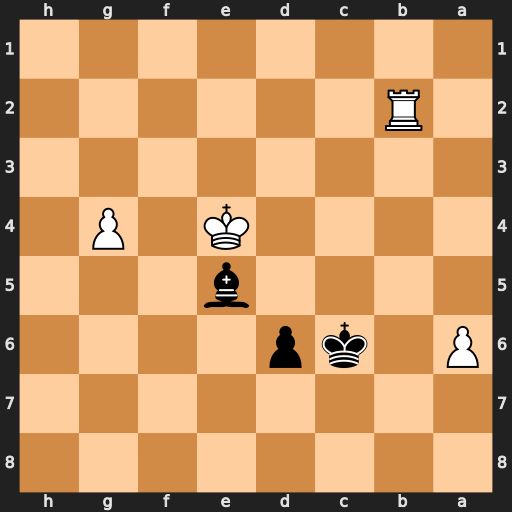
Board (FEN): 8/8/P1kp4/4b3/4K1P1/8/1R6/8
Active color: b
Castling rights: -
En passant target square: -
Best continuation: Bxb2 a7 d5+ Kf5 Kb7 a8=Q+ Kxa8